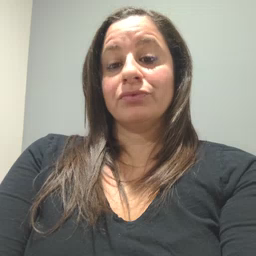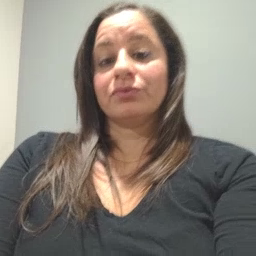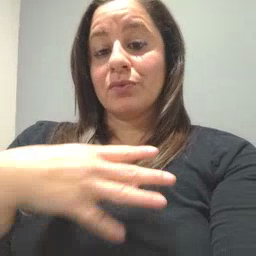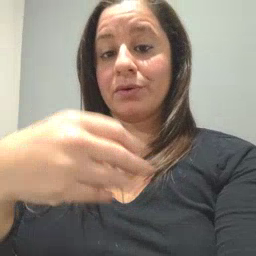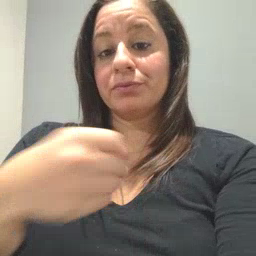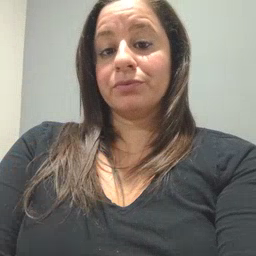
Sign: white